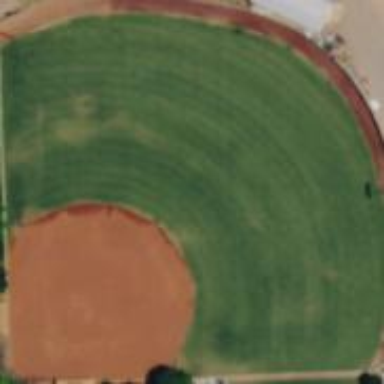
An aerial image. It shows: Baseball pitch for leisure land activities.